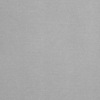
Label: dusty